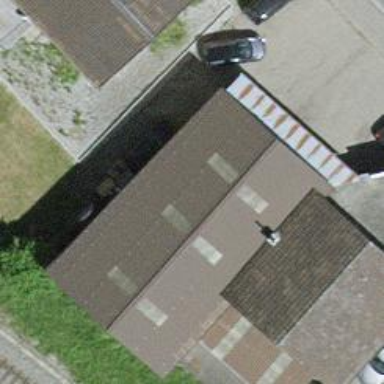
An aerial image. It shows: Car repair shop.